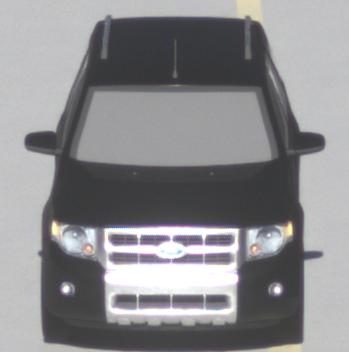
Make: Ford
Model: Escape Hybrid
Detailed model: -
Model produced from: 2004
Model produced until: 2012
Doors: 5
Color: black
Road condition: wet road
Daytime: morning or afternoon
Contrast: high contrast